Field crop: maize
Growth stage: 2
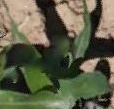
Species: maize